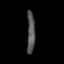
Tissue: lung
Cell type: Epithelial cells
Senescence score: 0.215
Nuclear area (px): 330
Mean DAPI intensity: 83.282